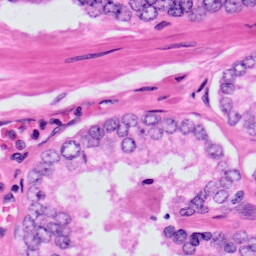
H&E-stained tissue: Prostate